Field crop: maize
Growth stage: 2
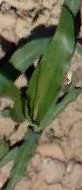
Species: maize